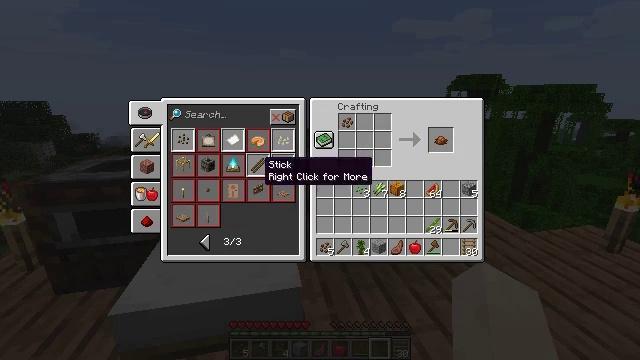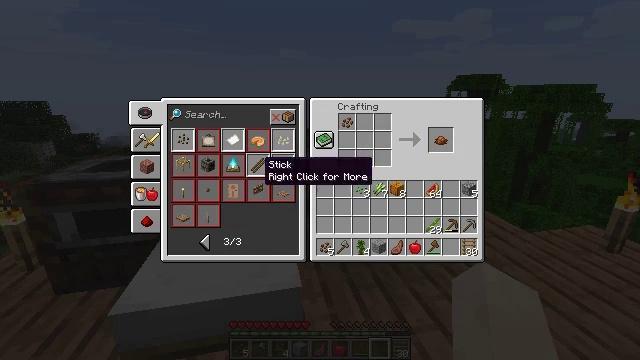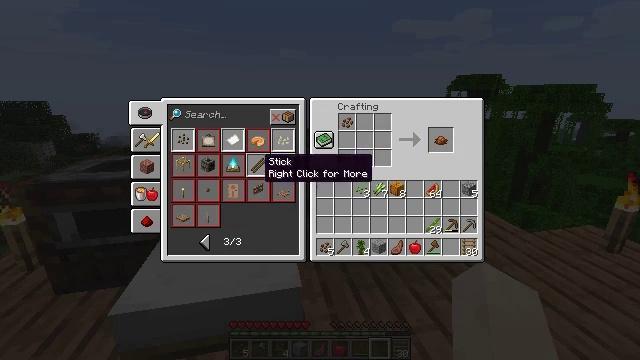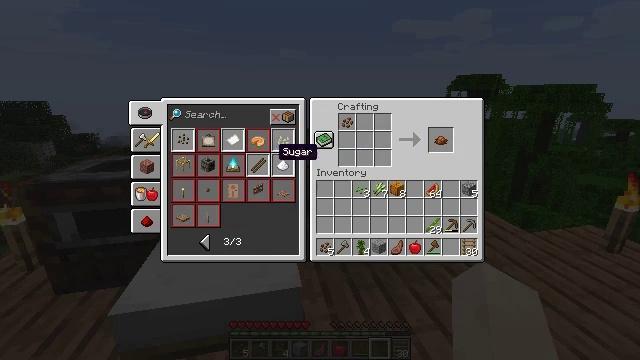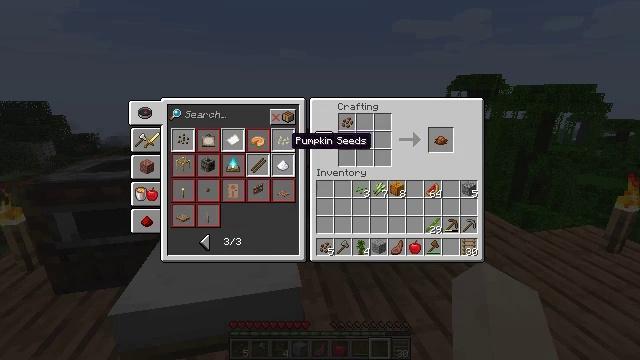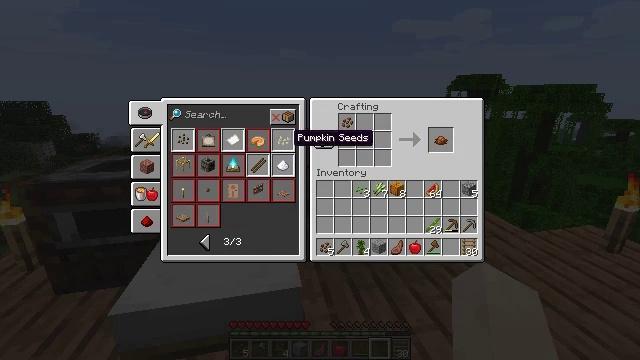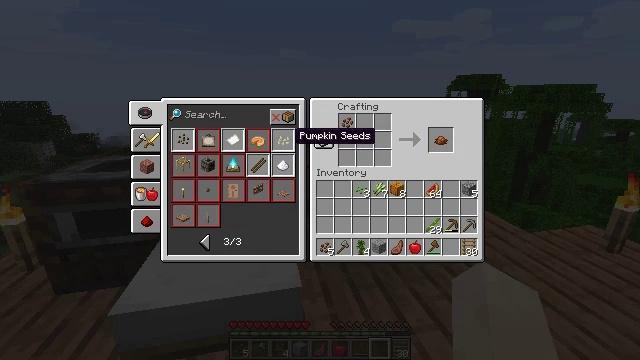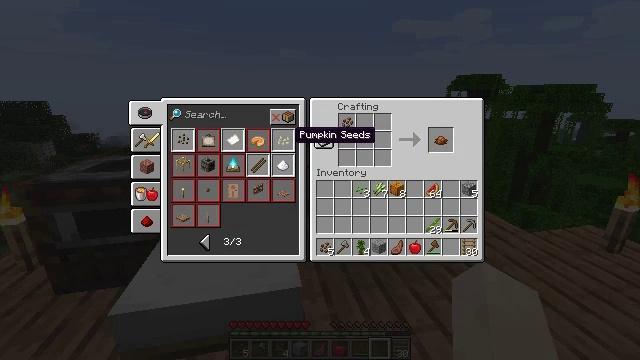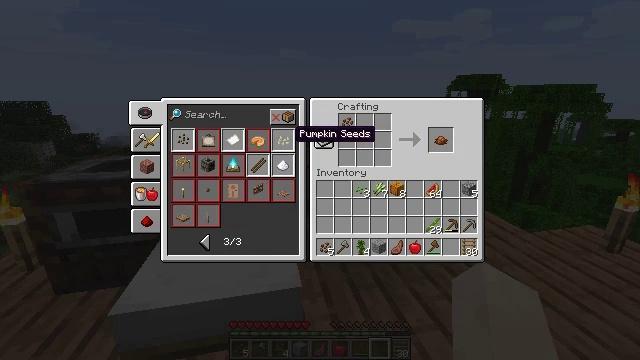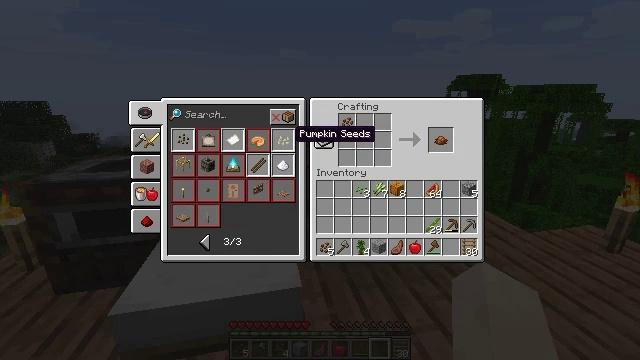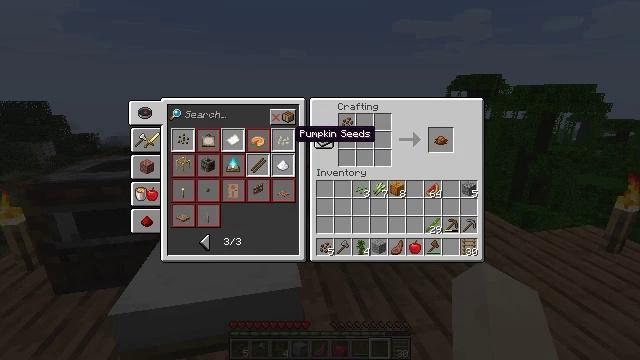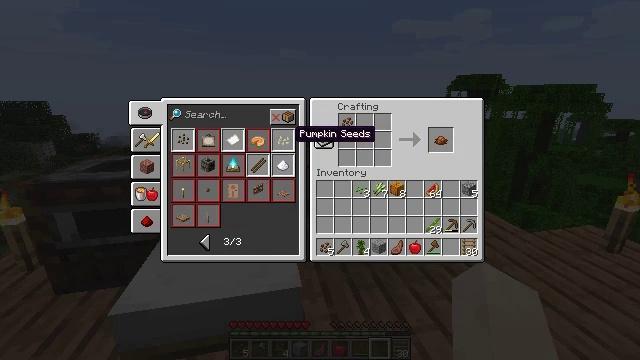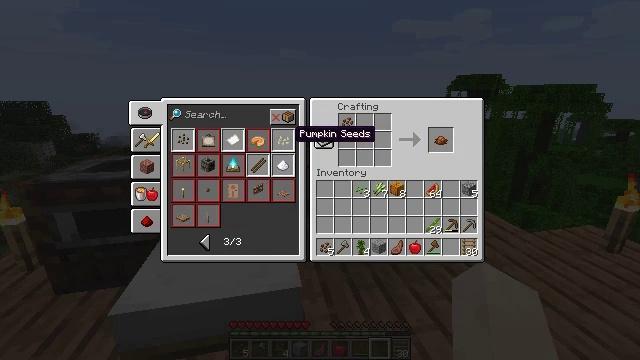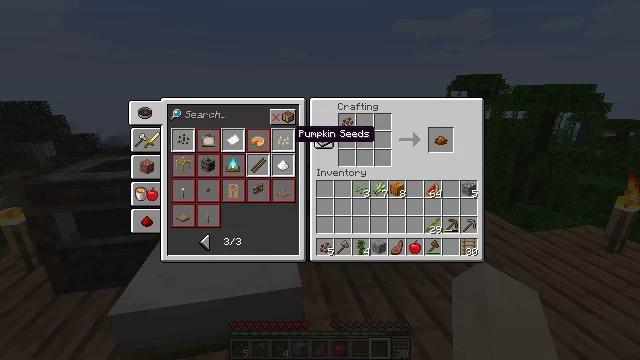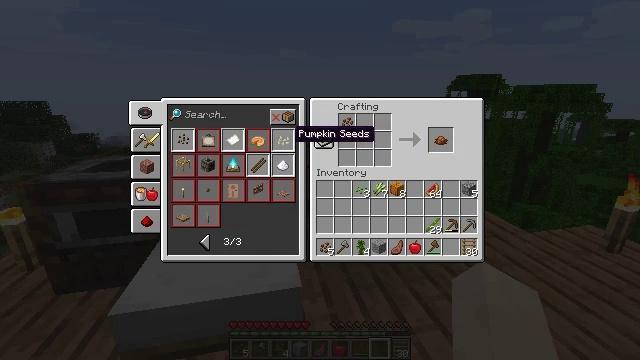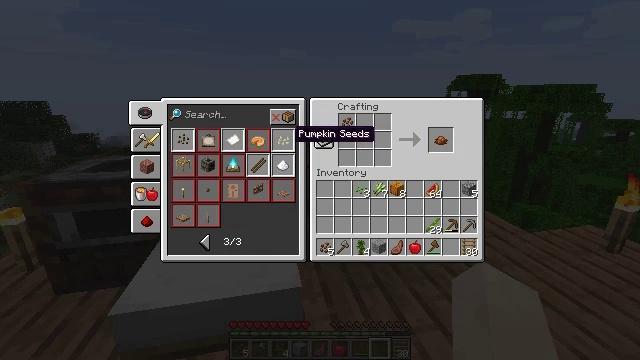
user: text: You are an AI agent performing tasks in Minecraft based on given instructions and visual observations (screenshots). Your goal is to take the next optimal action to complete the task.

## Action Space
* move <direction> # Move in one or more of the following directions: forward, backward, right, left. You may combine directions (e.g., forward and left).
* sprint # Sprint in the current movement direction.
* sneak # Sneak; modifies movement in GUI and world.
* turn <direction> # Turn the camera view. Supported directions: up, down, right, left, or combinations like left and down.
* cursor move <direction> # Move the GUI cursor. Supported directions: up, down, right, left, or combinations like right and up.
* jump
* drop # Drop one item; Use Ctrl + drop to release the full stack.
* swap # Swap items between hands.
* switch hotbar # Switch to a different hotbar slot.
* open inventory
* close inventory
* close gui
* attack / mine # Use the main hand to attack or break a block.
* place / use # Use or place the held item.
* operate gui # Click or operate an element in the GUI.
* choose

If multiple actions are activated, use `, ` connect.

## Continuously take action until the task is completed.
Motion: motion action
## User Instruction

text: Take sugarcane to craft sugar.
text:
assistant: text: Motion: no_op
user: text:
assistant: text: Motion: no_op
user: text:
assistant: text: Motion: cursor move right and up
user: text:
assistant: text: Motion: cursor move right and up
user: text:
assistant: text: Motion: no_op
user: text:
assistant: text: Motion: no_op
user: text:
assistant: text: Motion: no_op
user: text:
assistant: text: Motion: no_op
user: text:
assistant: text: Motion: no_op
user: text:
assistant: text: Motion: no_op
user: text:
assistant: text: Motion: no_op
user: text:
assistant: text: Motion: no_op
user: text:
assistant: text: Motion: no_op
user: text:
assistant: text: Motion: no_op
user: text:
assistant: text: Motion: no_op
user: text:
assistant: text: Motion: no_op
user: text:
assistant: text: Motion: no_op
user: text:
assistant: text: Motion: no_op
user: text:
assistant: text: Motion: cursor move left
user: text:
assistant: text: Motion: cursor move left
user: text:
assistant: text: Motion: cursor move left
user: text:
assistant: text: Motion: cursor move left
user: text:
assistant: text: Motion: no_op
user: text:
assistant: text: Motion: no_op
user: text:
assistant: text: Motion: no_op
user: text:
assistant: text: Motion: no_op
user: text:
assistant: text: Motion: no_op
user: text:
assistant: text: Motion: no_op
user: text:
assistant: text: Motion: cursor move right
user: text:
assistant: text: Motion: cursor move right